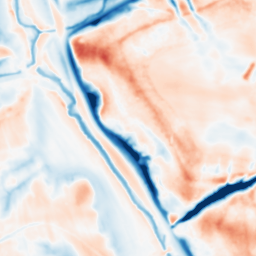
Category: multiscale
Decomposition family: dog
Decomposition parameters: sigma_low: 1
sigma_high: 10
Upsampling method: bicubic
Upsampling parameters: scale: 2
Upsampling scale: 2